Question: <URL>[This is the powershell script to get the selected services status of servers,where list of servers are given through input csv file and the status of those server should be stored in an output file.
-----------Below is the script----------
'''
$Servers = Get-Content "C: emp\input.csv"
$Log = @()
foreach($Server in $Servers)
{
$Services = Get-Service *HRRA*, "SQL Server Reporting Services" -ComputerName $COMPUTERNAME
foreach ($Service in $Services)
{
$properties = @(
@{n='ServiceName';e={$Service.Name}}
@{n='Status';e={$Service.Status}}
@{n='ServerName';e={$Server}}
)
$Log += "" | select $properties
}
}
$Log | Format-Table -AutoSize | Out-File "D: emp est.txt" -Force
'''
------------------------------------New Script----------------------------------
'''
$Computers = Import-Csv "C:\Temp\Input.csv"
#$mailboxdata = Get-Service *HRRA*,"SQL Server Reporting Services" -ComputerName $ComputerName| select machinename,name, status | sort machinename |
#format-table -AutoSize |Out-File "D:\Temp\RRR.txt"
#LogWrite "$ComputerName"
foreach($row in $computers)
{
{
Add-Content -Path D:\Temp\SSRS.txt -Value $mailboxdata }
Get-Content -Path D:\Temp\SSRS.txt
$ComputerName= $row.ComputerName;
$mailboxdata = Get-Service *HRRA*,"SQL Server Reporting Services" -ComputerName $ComputerName| select machinename,name, status | sort machinename |
format-table -AutoSize |Out-File "D:\Temp\SSR.txt"
$fromaddress = "Reporting.Services@accenture.com"
$toaddress = "aditi.m.singh@accenture.Com"
#$toaddress1 = "s.ab.balakrishnan@accenture.com"
$Subject = "SSRS Services Status"
$body = "Please find attached - test"
$attachment = "D:\Temp\SSR.txt"
$smtpserver = "AMRINT.SMTP.ACCENTURE.COM"
$message = new-object System.Net.Mail.MailMessage
$message.From = $fromaddress
$message.To.Add($toaddress)
#$message.To.Add($toaddress1)
$message.IsBodyHtml = $True
$message.Subject = $Subject
$attach = new-object Net.Mail.Attachment($attachment)
$message.Attachments.Add($attach)
$message.body = $body
$smtp = new-object Net.Mail.SmtpClient($smtpserver)
$smtp.Send($message)
'''
}
'''
If i am running the script with static value its giving me output for both the servers---Below is the script----
Get-Service *HRRA*,"SQL Server Reporting Services" -ComputerName VW118627, VW118623 | select name, status, machinename | sort machinename | format-table -AutoSize |
Out-File "D:\Temp\Report.txt"
'''
<URL>
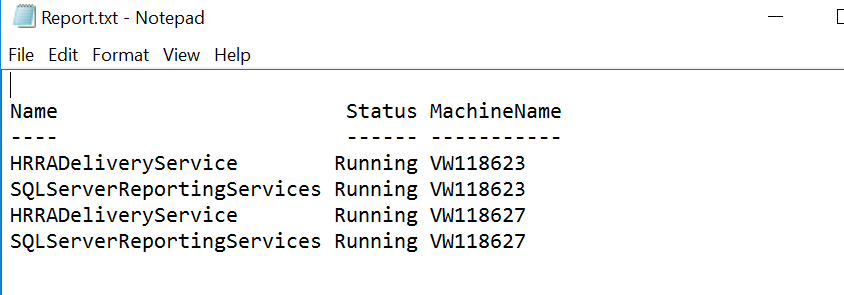
Answer: Looking at the screenshot, I can see the input csv is really a omma eparated alues file. For these, you use the 'Import-Csv' cmdlet to retrieve an array of computer names from the file.
'''
$outputFile = "D: emp est.csv"
# make sure the field name matches what is in the CSV header
$Servers = (Import-Csv -Path "C: emp\input.csv").ComputerName
$Log = foreach($Server in $Servers) {
# add a test to see if we can reach the server
if (Test-Connection -ComputerName $Server -Count 1 -Quiet -ErrorAction SilentlyContinue) {
Get-Service -Name *HRRA*, "SQL Server Reporting Services" -ComputerName $Server |
Select-Object @{Name = 'MachineName'; Expression = {$Server}},
@{Name = 'ServiceName'; Expression = {$_.Name}},
@{Name = 'Status'; Expression = {$_.Status}}
}
else {
Write-Warning "Server '$Server' is unreachable"
}
}
# if you want the log sorted, do
$Log = $Log | Sort-Object MachineName
# output on screen
$Log | Format-Table -AutoSize
# output to CSV file
$Log | Export-Csv -Path $outputFile -Force -NoTypeInformation
# mail the output csv file using Send-MailMessage
# collect the parameters in a hashtable
$mailParams = @{
SmtpServer = "AMRINT.SMTP.ACCENTURE.COM"
From = "Reporting.Services@accenture.com"
To = "aditi.m.singh@accenture.com"
Subject = "SSRS Services Status"
Body = "Please find attached - test"
BodyAsHtml = $true
Attachments = $outputFile
# add other parameters if needed
# see https://learn.microsoft.com/en-us/powershell/module/microsoft.powershell.utility/send-mailmessage
}
# use 'splatting' to send the email
# see https://learn.microsoft.com/en-us/powershell/module/microsoft.powershell.core/about/about_splatting
Send-MailMessage @mailParams
'''
'Format-Table'